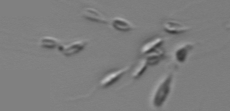
Label: Dinobryon